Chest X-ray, PA view. Patient: 27 years old, sex M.
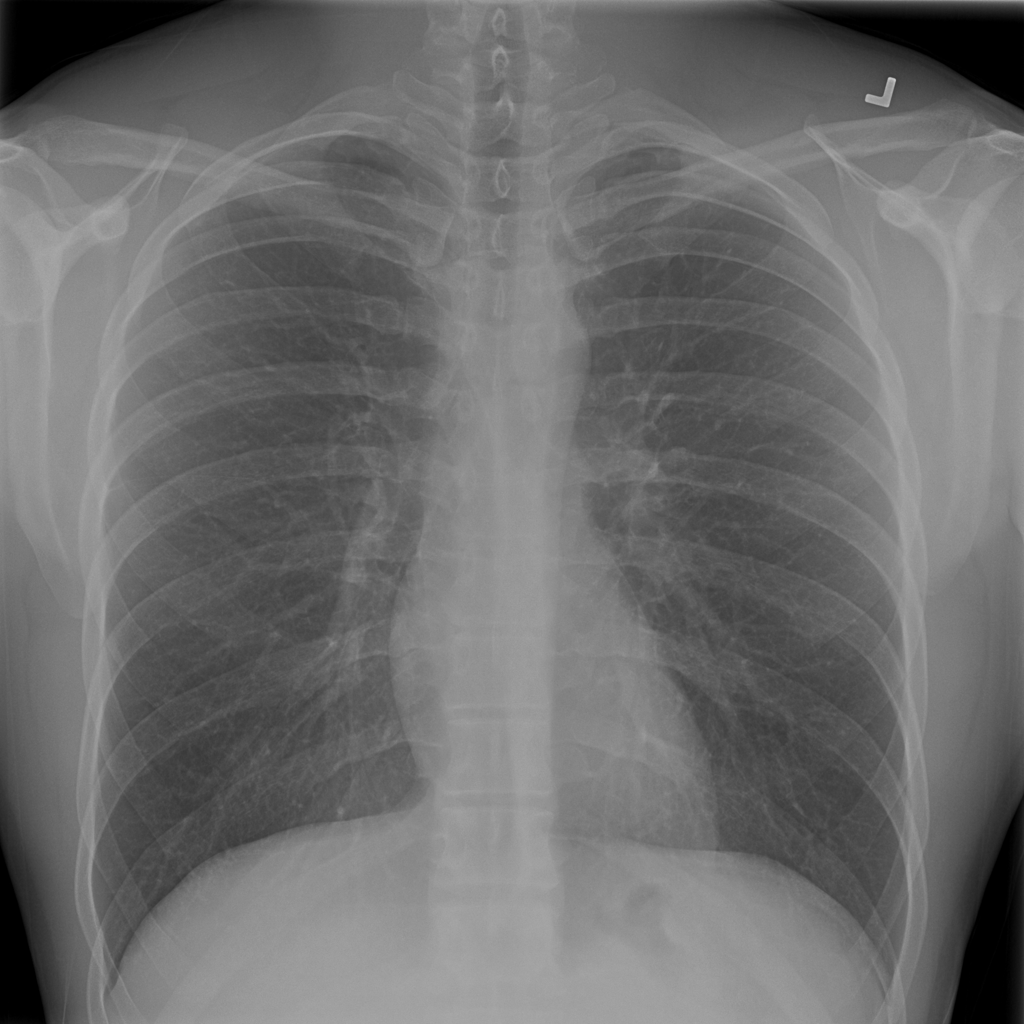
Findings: No Finding